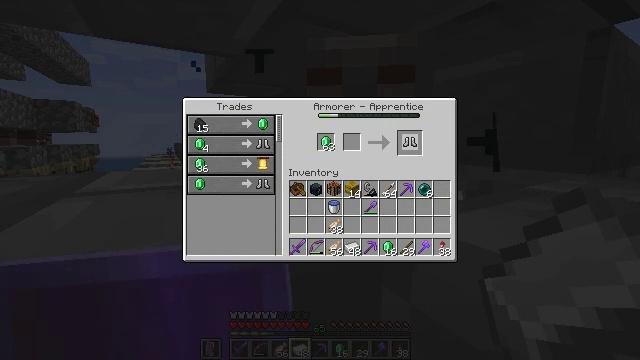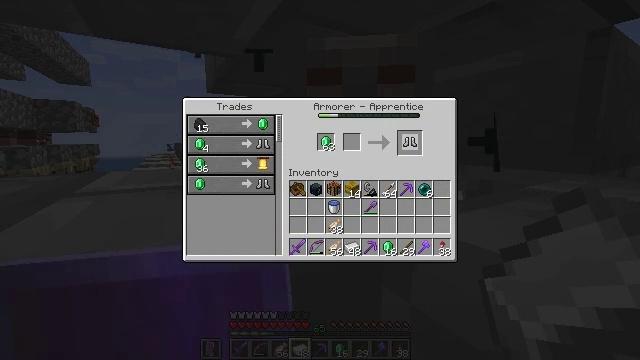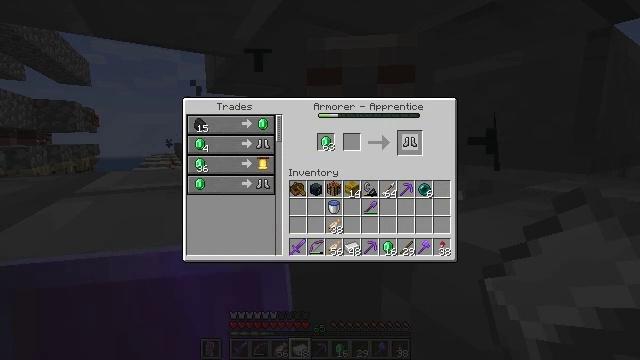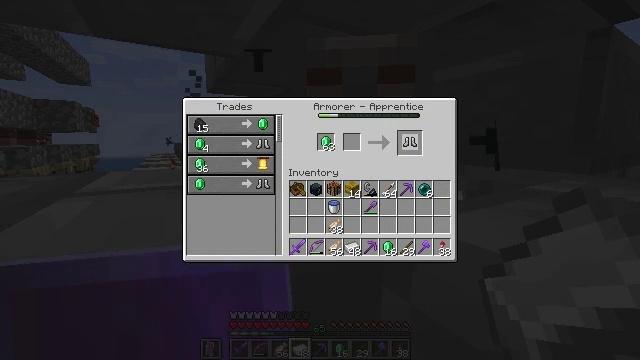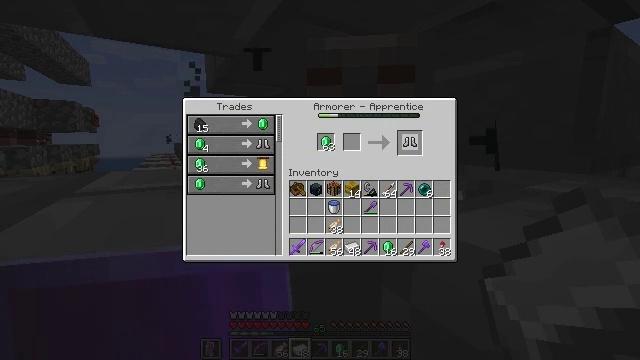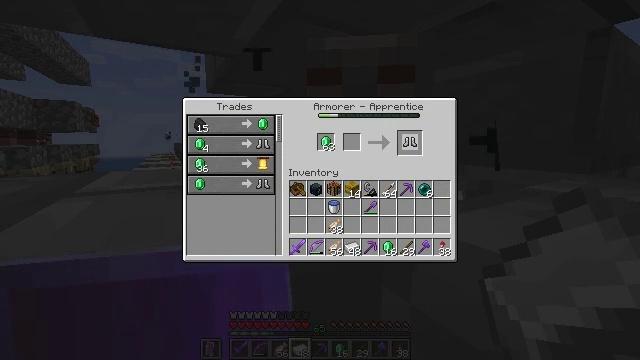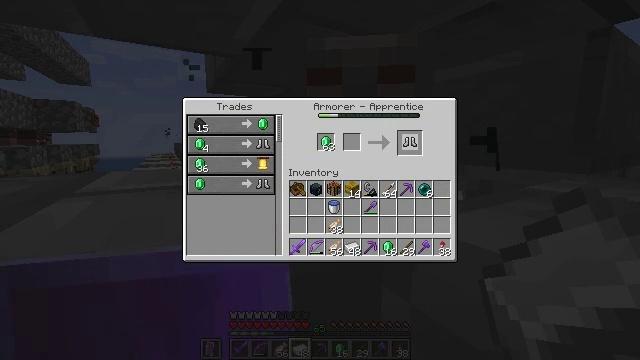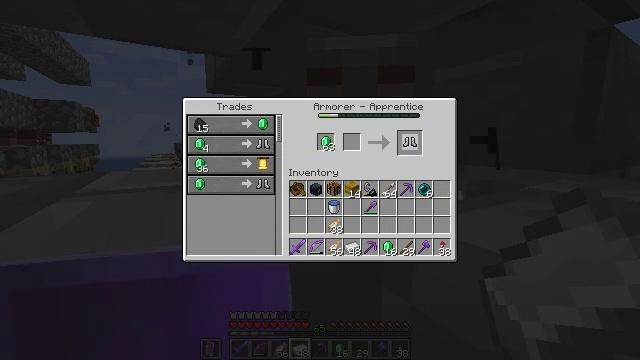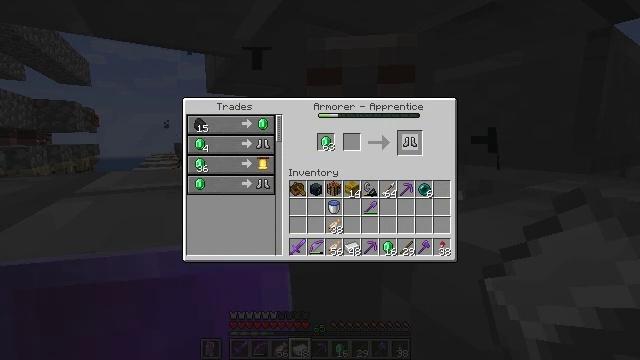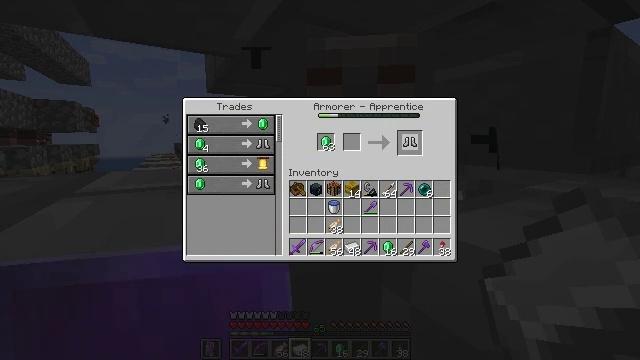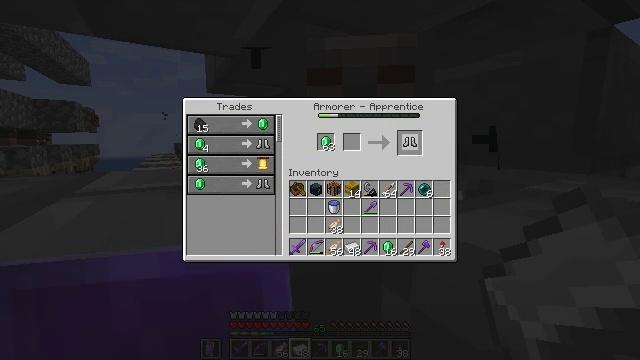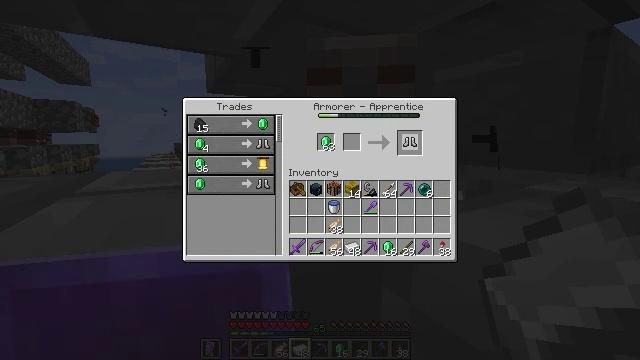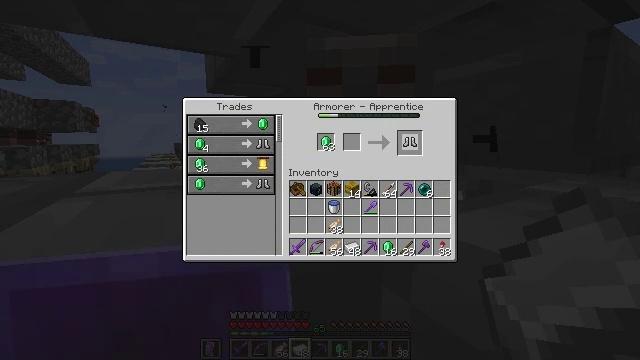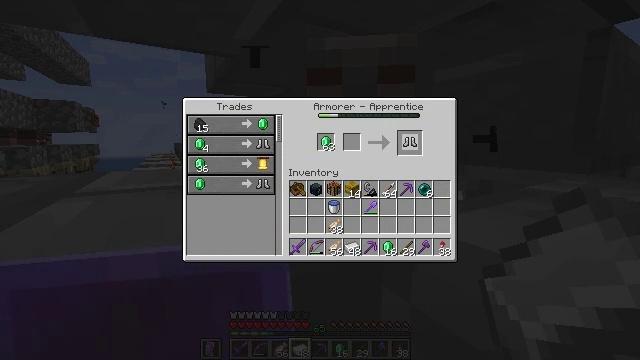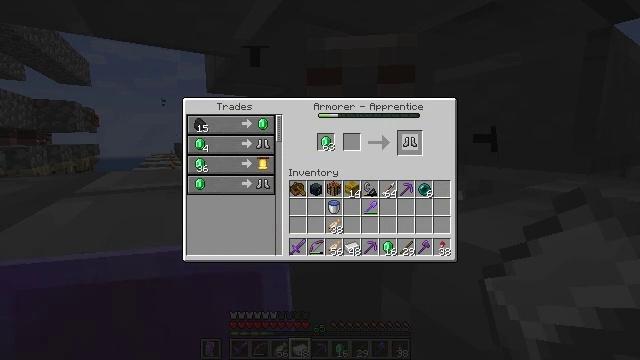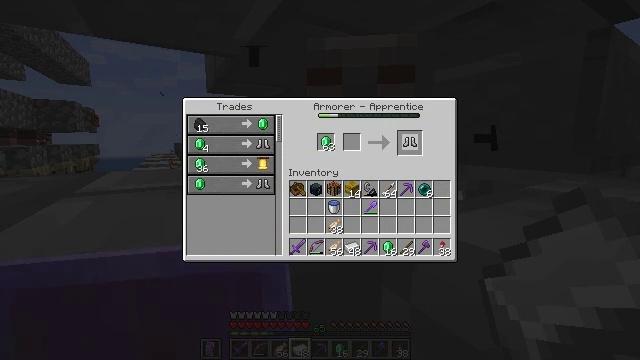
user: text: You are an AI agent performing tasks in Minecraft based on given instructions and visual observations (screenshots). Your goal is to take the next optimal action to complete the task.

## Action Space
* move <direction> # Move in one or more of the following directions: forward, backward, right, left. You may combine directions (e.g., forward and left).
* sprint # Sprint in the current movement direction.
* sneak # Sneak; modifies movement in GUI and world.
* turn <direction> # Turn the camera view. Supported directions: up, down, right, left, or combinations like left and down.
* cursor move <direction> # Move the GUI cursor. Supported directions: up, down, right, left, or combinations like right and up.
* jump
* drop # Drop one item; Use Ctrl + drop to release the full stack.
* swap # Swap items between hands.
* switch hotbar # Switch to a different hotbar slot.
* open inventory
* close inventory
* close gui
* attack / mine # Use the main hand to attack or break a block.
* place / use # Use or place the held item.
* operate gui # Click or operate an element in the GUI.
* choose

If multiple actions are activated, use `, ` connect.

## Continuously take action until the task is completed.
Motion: motion action
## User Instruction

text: Open a crafting table and make chainmail boots.
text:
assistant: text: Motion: attack / mine
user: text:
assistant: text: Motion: no_op
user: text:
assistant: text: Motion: attack / mine
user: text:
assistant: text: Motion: attack / mine
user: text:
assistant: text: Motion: attack / mine
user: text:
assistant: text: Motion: no_op
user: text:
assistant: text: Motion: attack / mine
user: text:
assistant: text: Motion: attack / mine
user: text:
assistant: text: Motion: attack / mine
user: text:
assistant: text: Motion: attack / mine
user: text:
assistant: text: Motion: no_op
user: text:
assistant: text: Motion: attack / mine
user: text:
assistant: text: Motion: attack / mine
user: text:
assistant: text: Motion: attack / mine
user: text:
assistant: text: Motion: no_op
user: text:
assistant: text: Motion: no_op
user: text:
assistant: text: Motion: no_op
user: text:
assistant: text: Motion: attack / mine
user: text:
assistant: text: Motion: attack / mine
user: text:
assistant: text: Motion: attack / mine
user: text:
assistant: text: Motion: attack / mine
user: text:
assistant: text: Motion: turn right and down
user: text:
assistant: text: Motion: turn right and down
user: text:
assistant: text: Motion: no_op
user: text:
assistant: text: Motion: no_op
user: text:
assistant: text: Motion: no_op
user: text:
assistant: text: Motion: no_op
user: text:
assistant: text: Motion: no_op
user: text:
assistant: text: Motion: no_op
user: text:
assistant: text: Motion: attack / mine